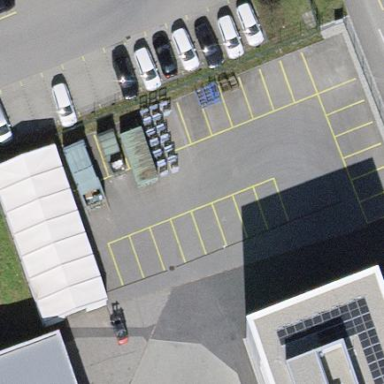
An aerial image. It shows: Parking area with asphalt surface.